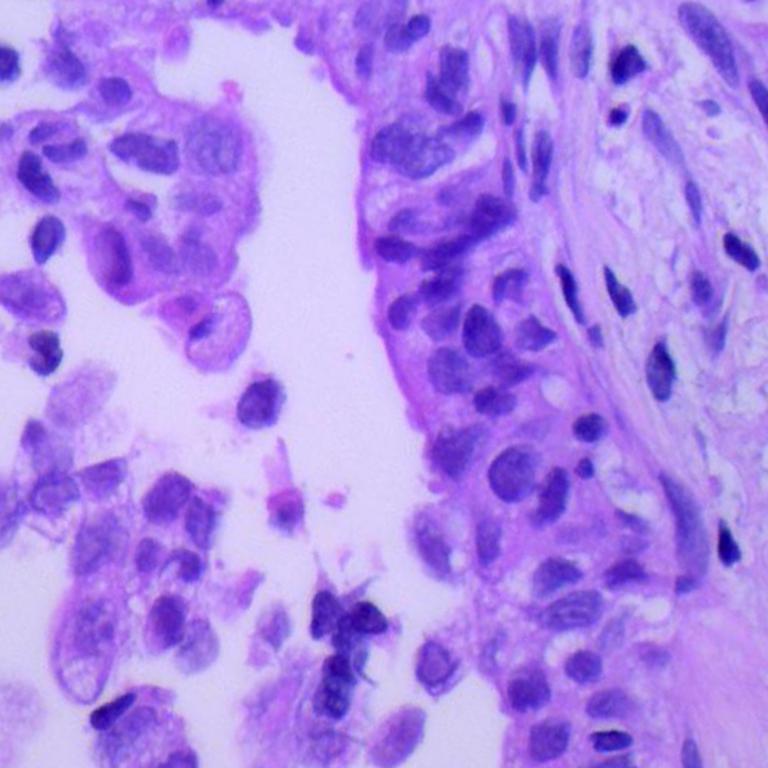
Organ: lung
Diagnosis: adenocarcinomas